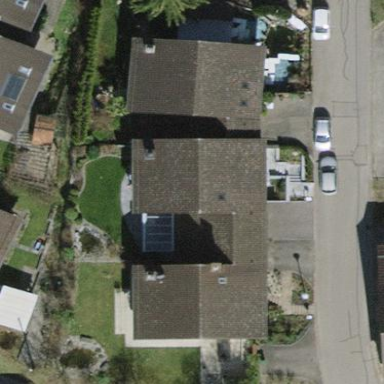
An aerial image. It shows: Building with tile roof.